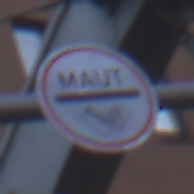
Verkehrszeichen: MautflichtigeStrecke
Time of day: SunriseSunset
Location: Outdoor (Urban)
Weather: Clear
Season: NotSpecified
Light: Natural